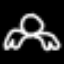
Label: frog